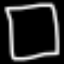
Label: square